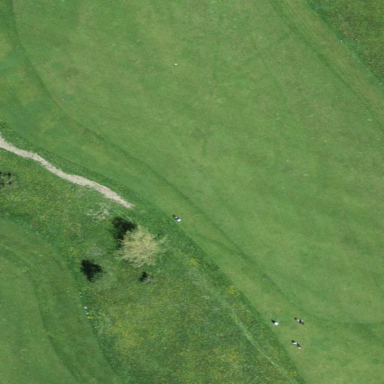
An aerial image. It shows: Grassy area designated as golf fairway.